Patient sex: F
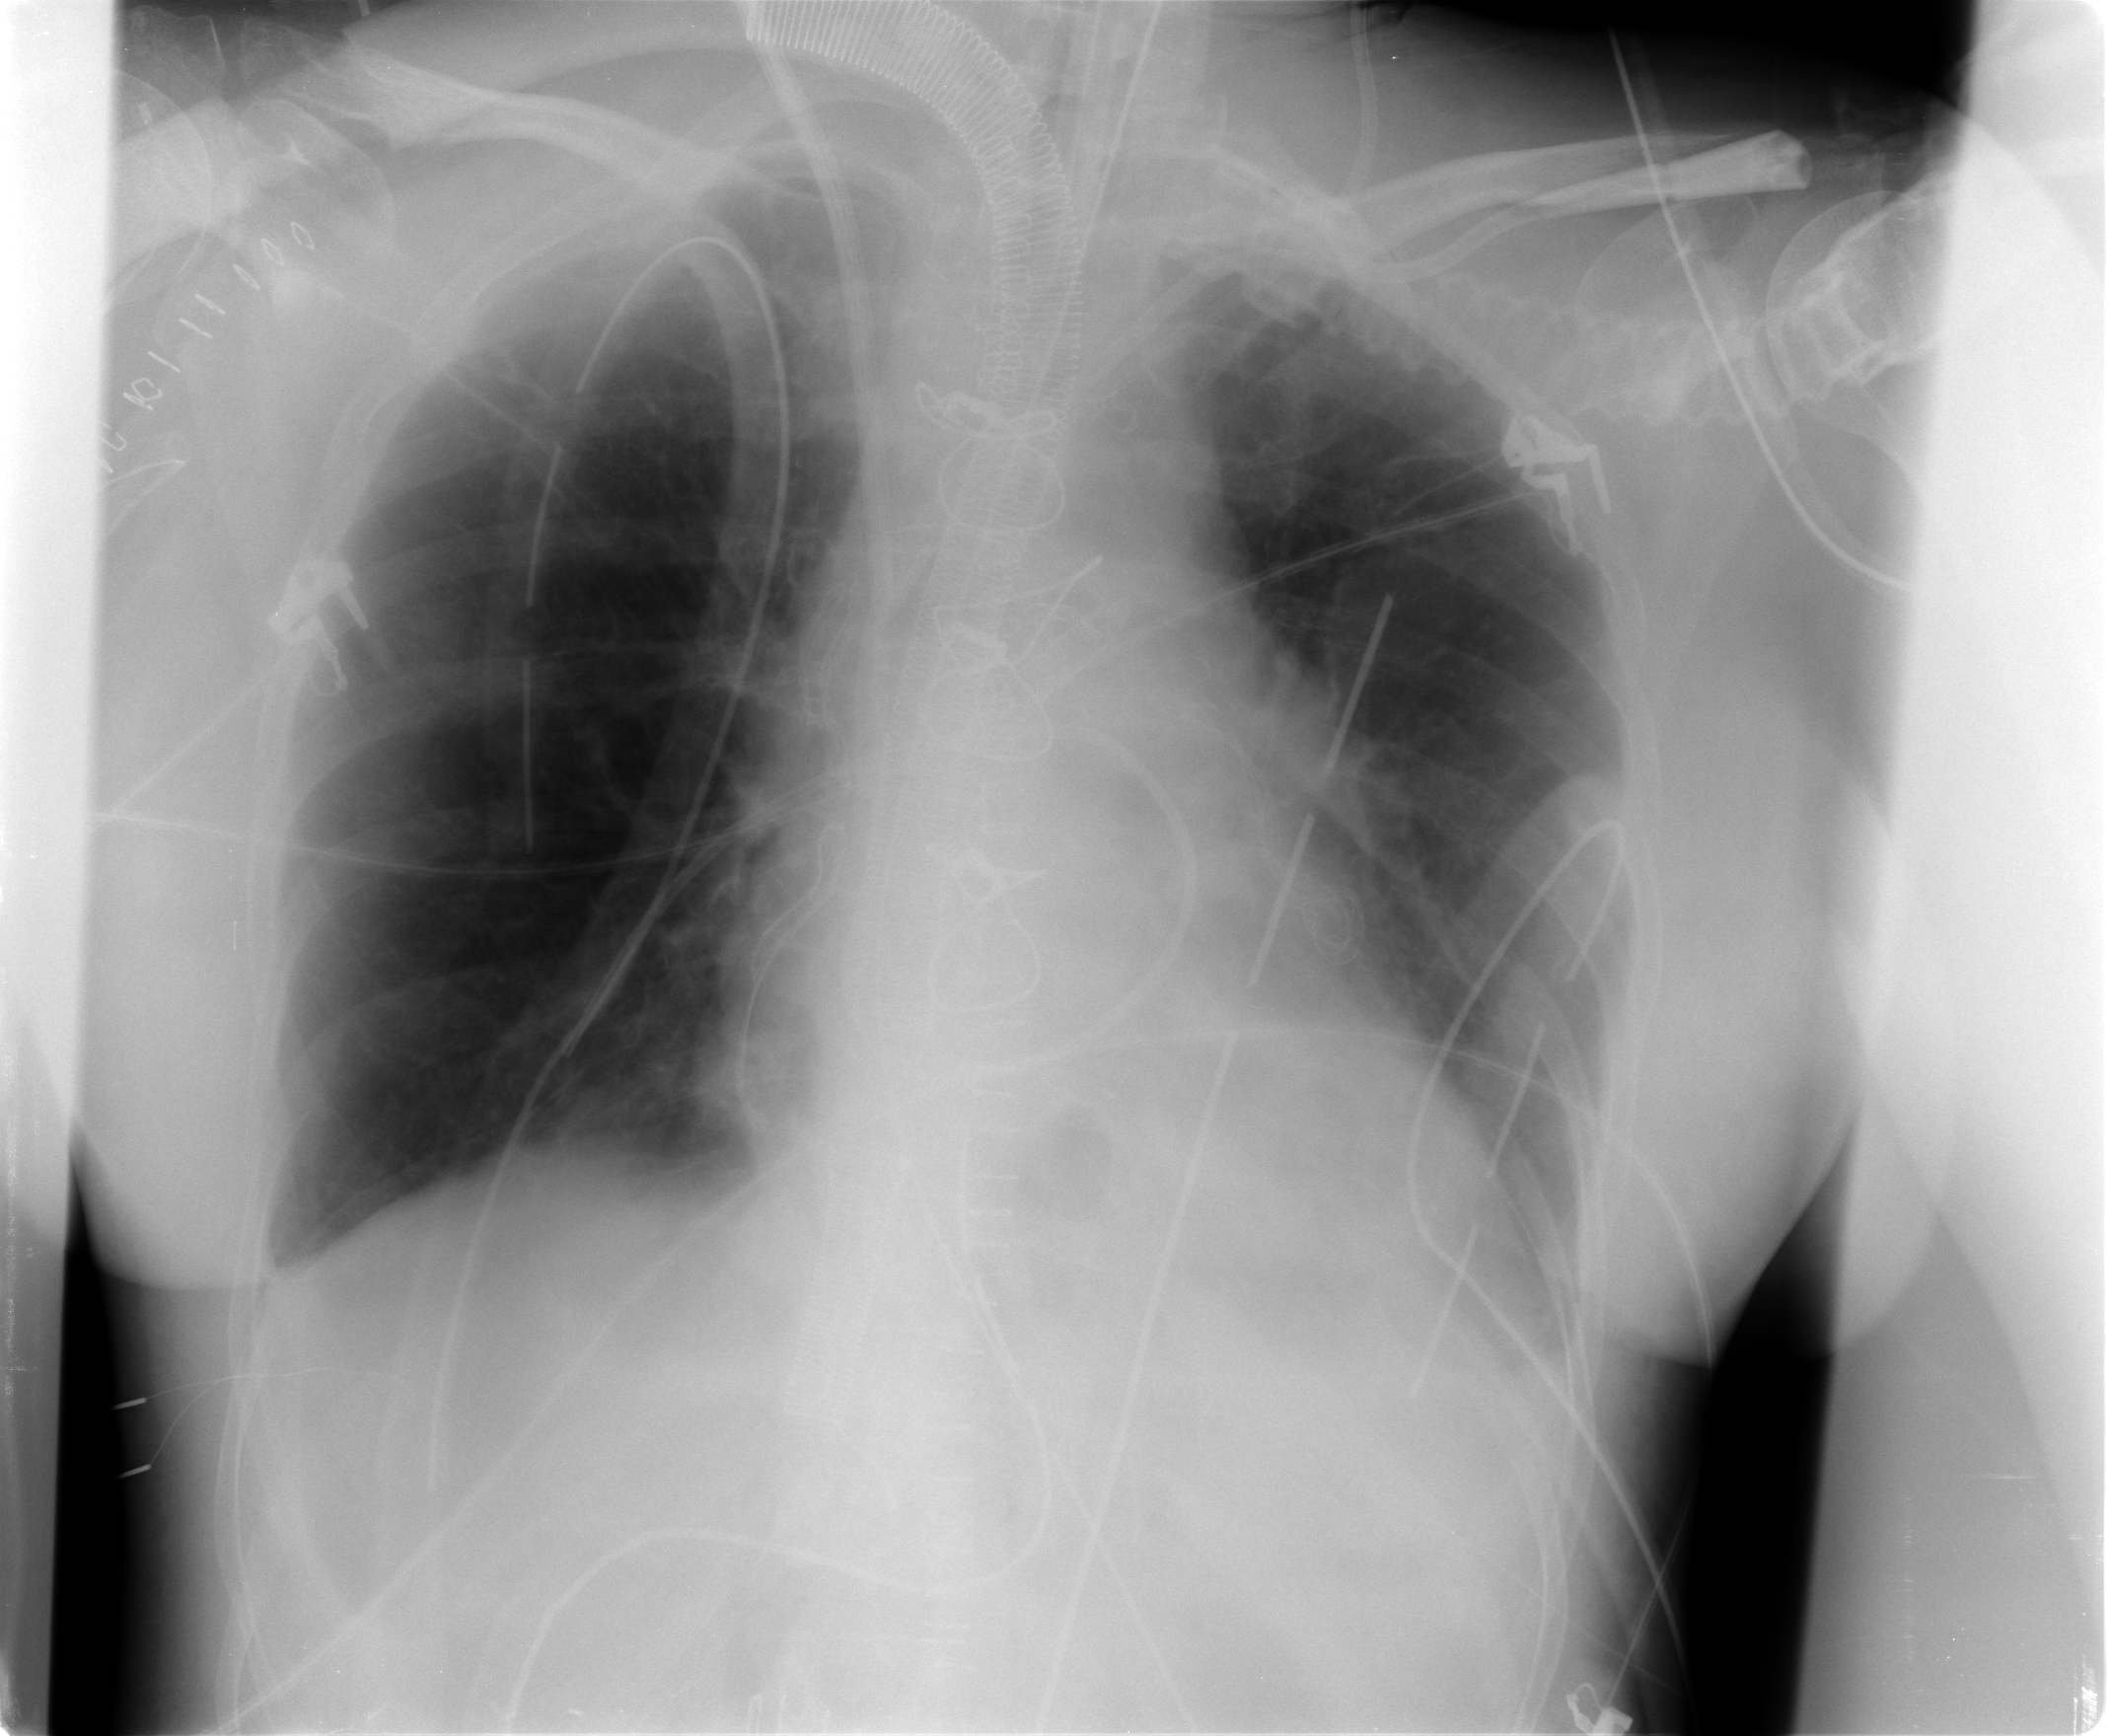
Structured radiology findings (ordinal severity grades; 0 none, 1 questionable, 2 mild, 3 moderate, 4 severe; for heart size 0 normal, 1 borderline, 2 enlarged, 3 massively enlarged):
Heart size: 2
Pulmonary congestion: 0
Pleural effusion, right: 0
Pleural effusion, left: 1
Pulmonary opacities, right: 0
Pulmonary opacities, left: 0
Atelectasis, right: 1
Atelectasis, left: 1